Chest X-ray. View position: AP
Patient age: 36
Patient sex: F
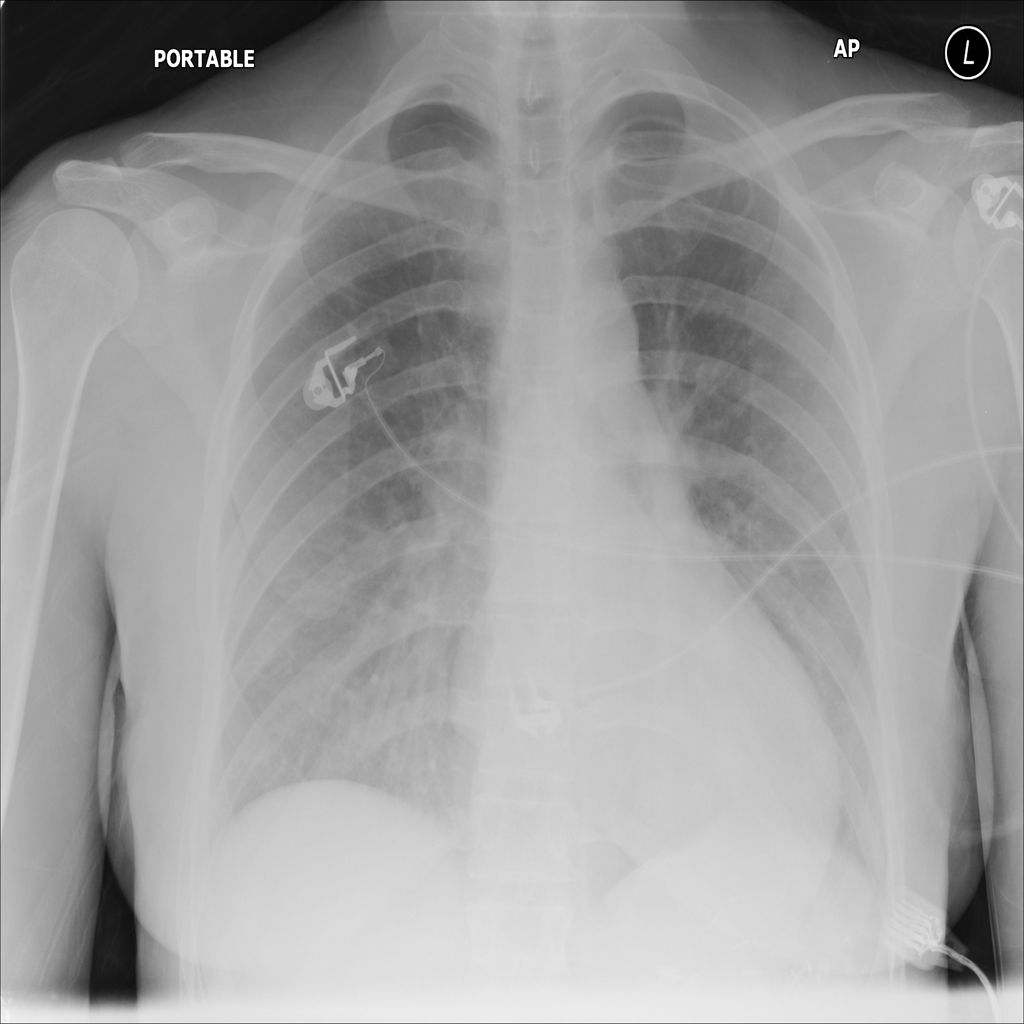
Finding: Pneumothorax